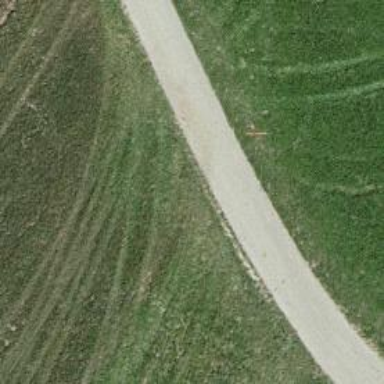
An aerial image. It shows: Service road with track type of grade 3.